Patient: sex M, age 42
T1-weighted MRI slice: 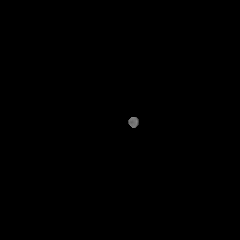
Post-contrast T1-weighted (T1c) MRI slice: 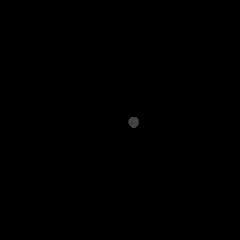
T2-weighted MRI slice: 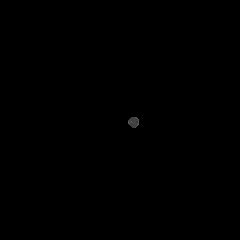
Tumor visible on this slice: no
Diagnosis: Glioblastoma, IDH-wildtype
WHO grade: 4